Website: bh-photo
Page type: customer-info-address
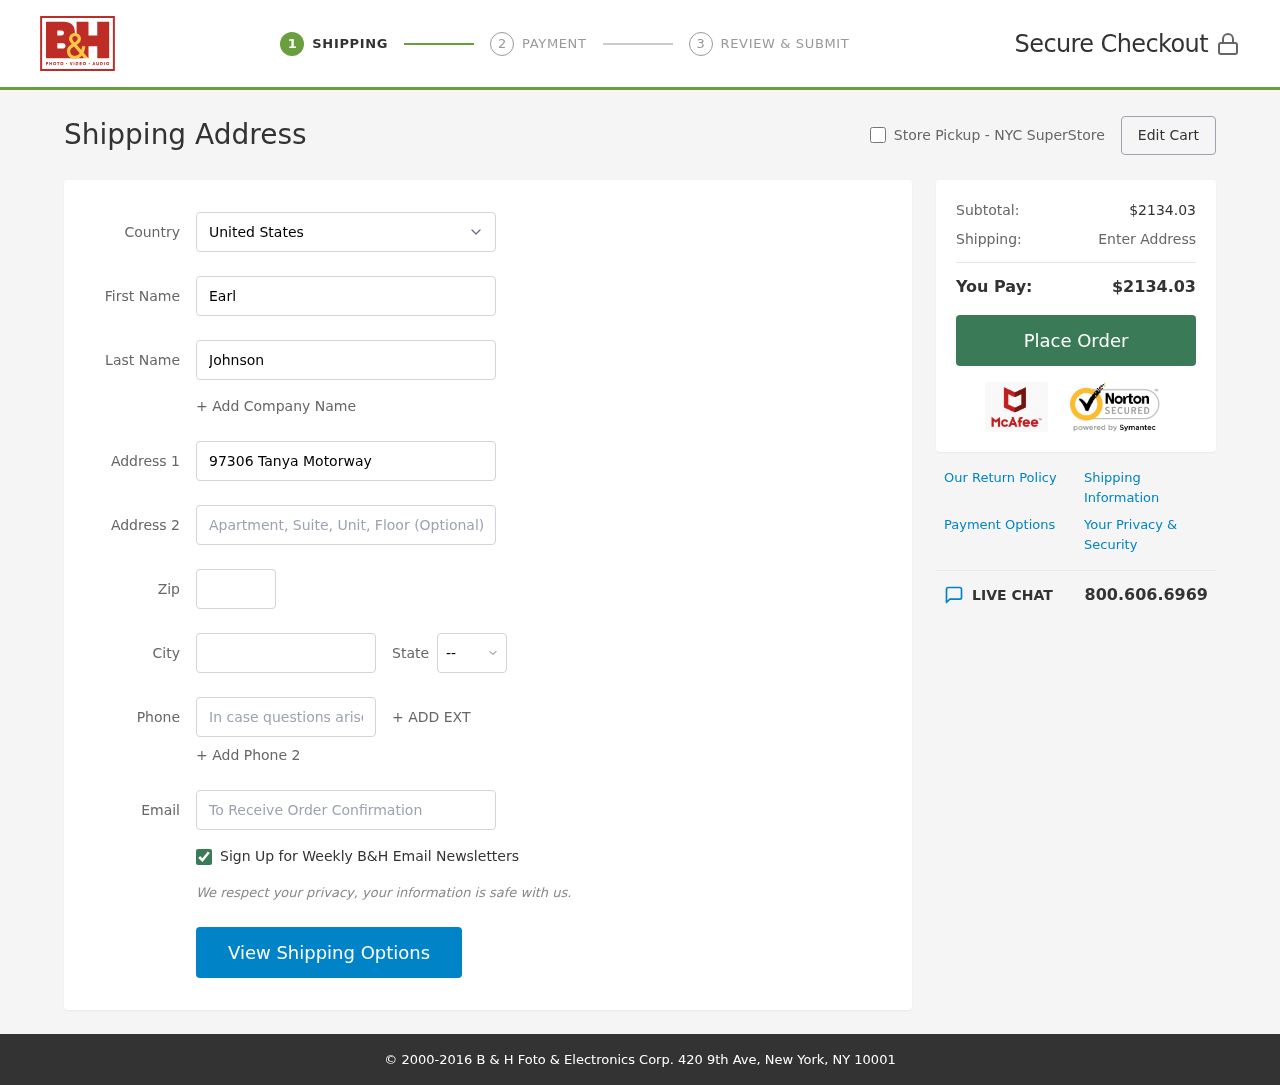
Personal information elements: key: PII_CITY
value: Lake Heather
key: PII_COUNTRY
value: United States
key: PII_EMAIL
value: earl.johnson@yahoo.com
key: PII_FIRSTNAME
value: Earl
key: PII_LASTNAME
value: Johnson
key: PII_PHONE
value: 4438482677
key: PII_POSTCODE
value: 71637
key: PII_STATE_ABBR
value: MA
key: PII_STREET
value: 97306 Tanya Motorway
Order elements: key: ORDER_SUBTOTAL
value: $2134.03
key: ORDER_TOTAL
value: $2134.03